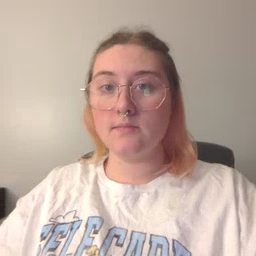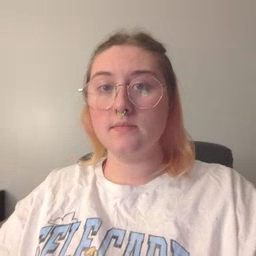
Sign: tongue